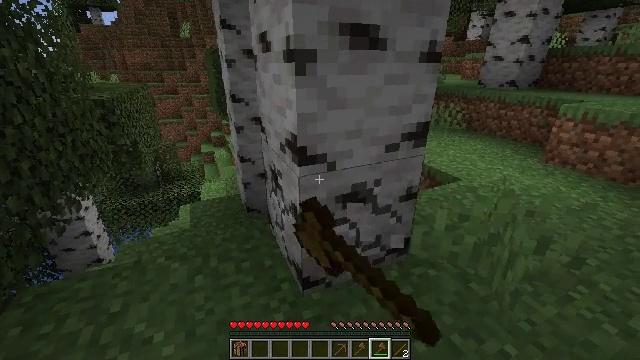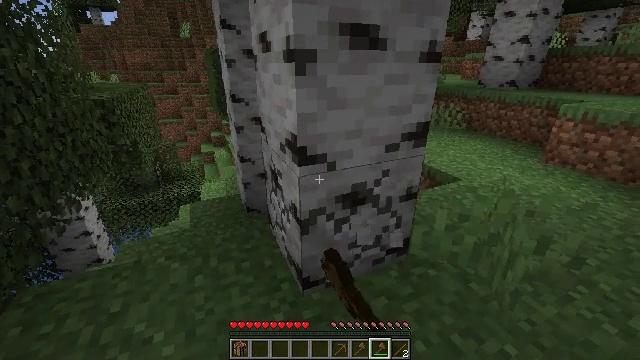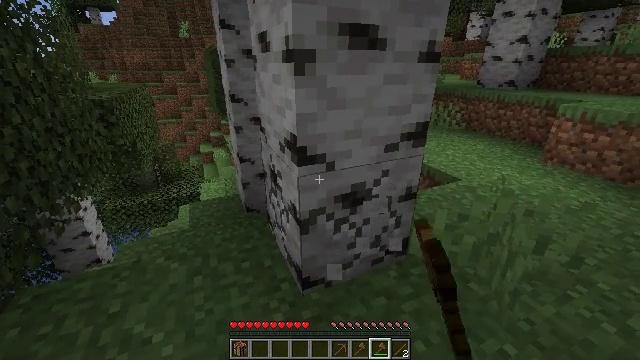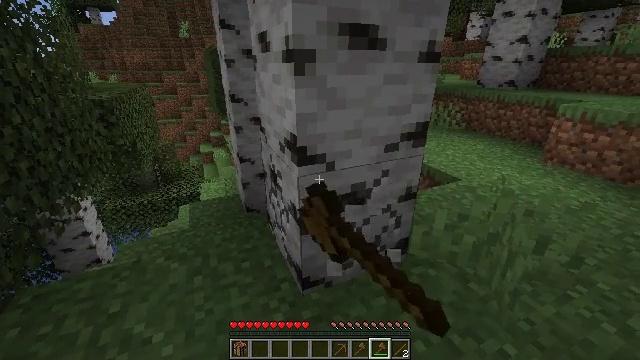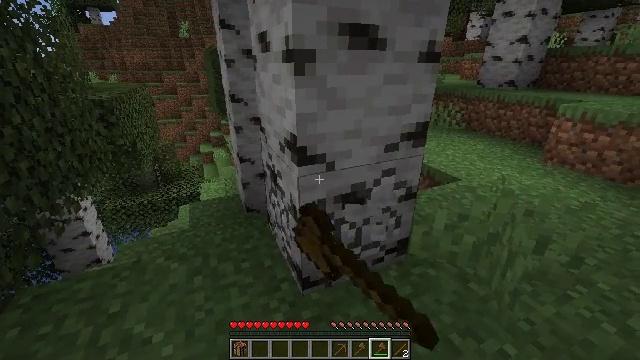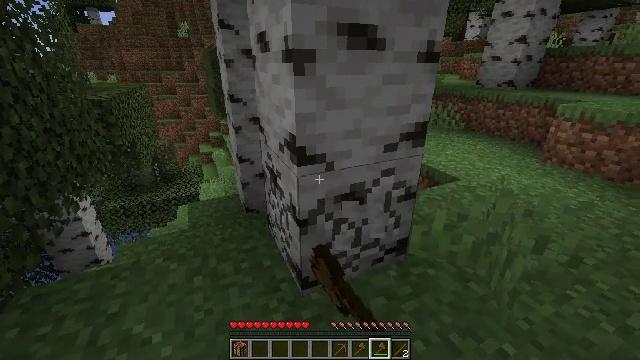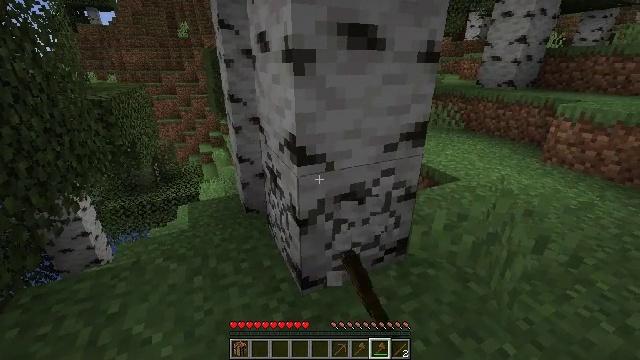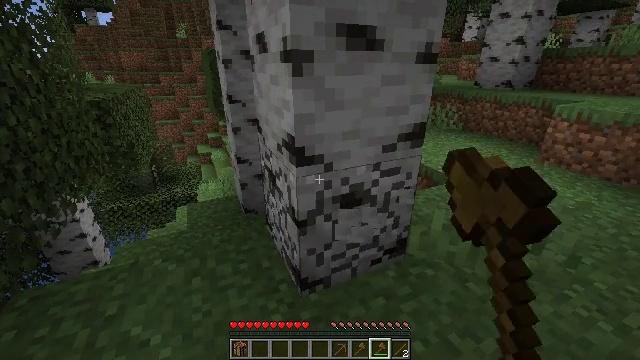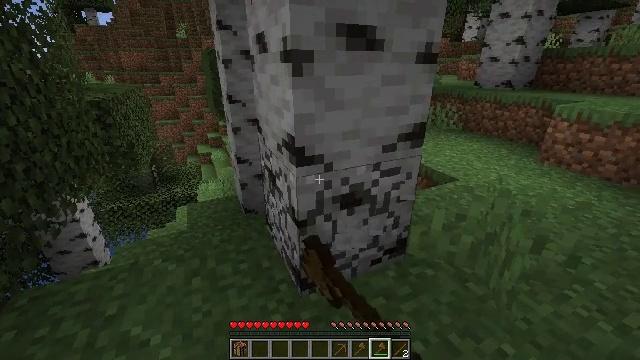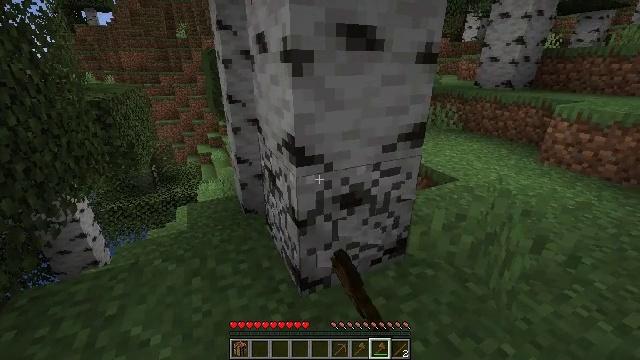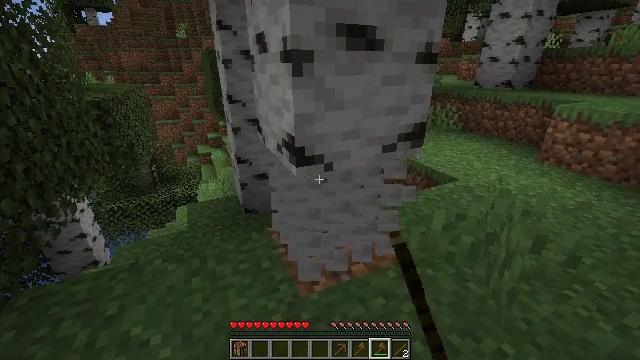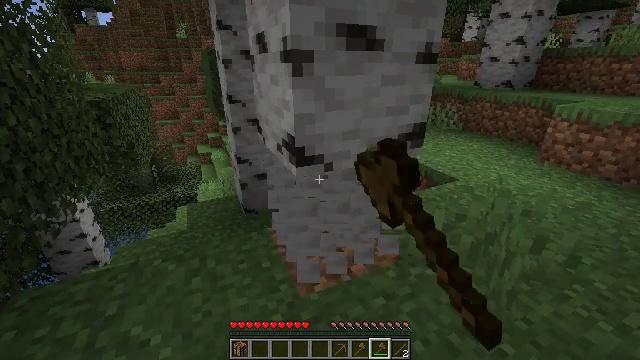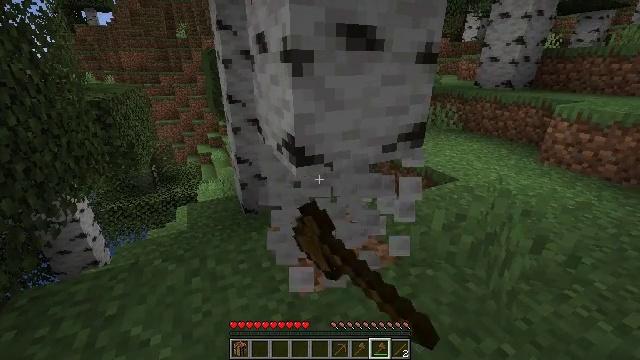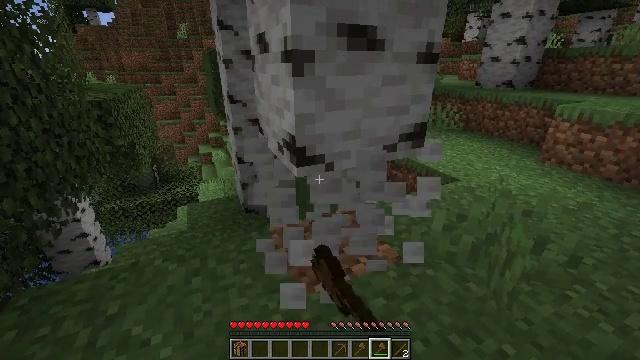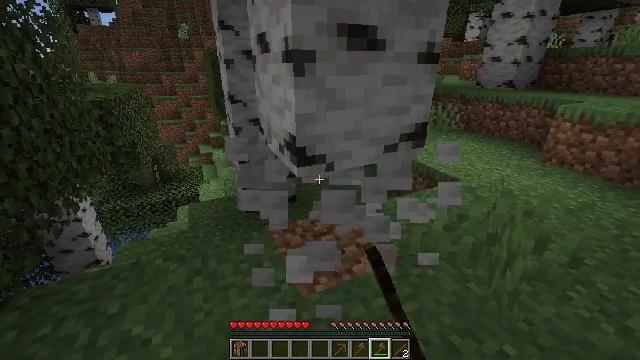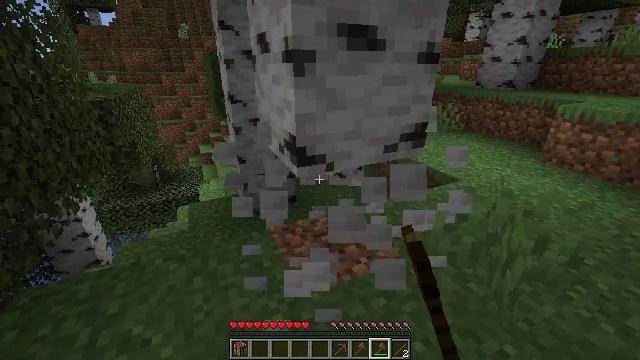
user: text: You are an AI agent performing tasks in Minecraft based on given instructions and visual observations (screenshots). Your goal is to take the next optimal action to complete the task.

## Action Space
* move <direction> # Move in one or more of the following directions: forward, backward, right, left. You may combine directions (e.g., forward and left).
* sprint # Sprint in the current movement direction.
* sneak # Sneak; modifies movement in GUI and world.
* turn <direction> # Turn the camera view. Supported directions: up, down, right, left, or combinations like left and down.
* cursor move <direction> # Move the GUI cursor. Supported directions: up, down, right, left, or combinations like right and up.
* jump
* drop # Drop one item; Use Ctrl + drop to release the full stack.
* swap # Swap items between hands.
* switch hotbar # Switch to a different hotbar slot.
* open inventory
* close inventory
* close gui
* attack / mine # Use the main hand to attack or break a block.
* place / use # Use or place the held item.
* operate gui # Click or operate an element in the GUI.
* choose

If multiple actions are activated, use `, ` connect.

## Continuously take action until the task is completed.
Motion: motion action
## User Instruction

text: Harvest birch logs from birch trees.
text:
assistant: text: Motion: attack / mine
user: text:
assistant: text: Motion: attack / mine
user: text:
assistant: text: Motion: attack / mine
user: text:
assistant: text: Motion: attack / mine
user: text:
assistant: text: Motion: attack / mine
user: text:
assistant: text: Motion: attack / mine
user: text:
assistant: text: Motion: attack / mine
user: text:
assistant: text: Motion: attack / mine
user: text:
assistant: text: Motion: attack / mine
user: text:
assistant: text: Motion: attack / mine
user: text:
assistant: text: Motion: attack / mine
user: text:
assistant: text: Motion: attack / mine
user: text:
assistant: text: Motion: attack / mine
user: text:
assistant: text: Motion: attack / mine
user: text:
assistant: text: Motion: attack / mine
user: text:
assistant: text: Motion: attack / mine
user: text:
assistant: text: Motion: attack / mine
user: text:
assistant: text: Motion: turn right and up, attack / mine
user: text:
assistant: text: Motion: move forward, turn up, attack / mine
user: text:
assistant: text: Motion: move forward, turn up, attack / mine
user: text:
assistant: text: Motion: move forward, turn up, attack / mine
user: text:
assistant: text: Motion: attack / mine
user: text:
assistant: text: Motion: attack / mine
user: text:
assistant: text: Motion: attack / mine
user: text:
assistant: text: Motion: attack / mine
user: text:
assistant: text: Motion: turn up, attack / mine
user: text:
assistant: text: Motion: turn up, attack / mine
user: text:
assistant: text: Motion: attack / mine
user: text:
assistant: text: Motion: attack / mine
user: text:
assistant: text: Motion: attack / mine